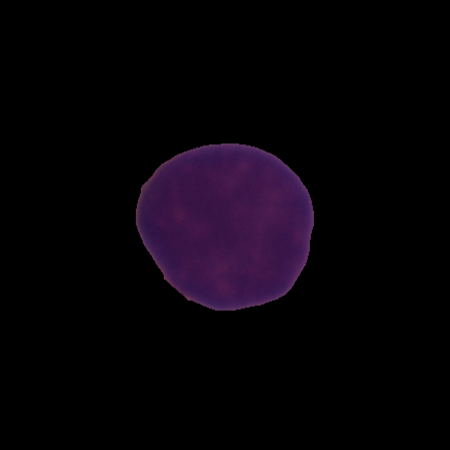
Label: healthy